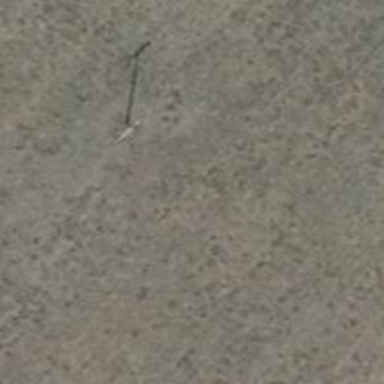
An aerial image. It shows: Power pole.